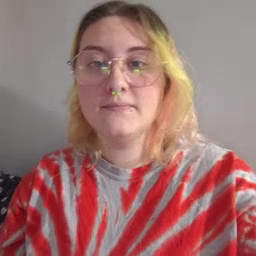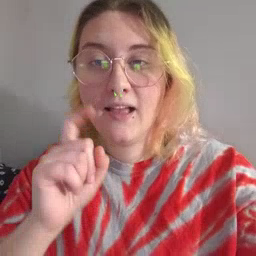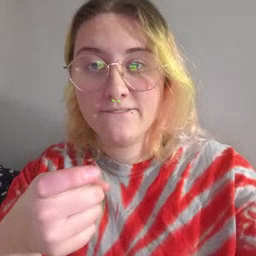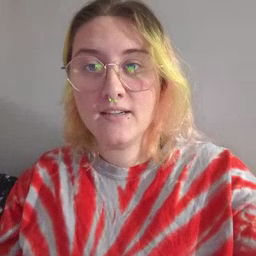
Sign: gift